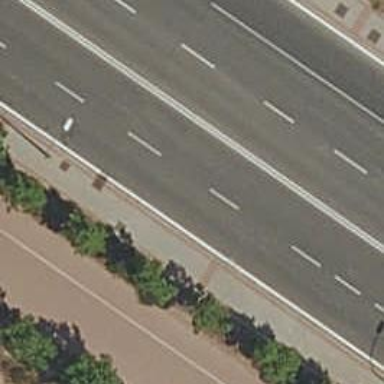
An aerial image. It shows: Tertiary road.